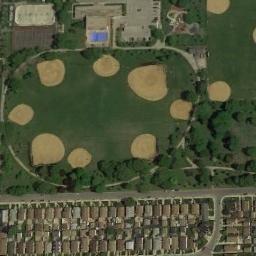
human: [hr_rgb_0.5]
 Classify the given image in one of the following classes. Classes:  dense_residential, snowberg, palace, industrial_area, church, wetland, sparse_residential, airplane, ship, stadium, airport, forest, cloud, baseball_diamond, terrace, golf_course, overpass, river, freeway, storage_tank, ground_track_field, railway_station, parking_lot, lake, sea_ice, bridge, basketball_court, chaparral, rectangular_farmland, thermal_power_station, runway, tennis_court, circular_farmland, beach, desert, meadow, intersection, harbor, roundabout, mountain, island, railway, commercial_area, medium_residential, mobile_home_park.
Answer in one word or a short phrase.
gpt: baseball_diamond